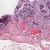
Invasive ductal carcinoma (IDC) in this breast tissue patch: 1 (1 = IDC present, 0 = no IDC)